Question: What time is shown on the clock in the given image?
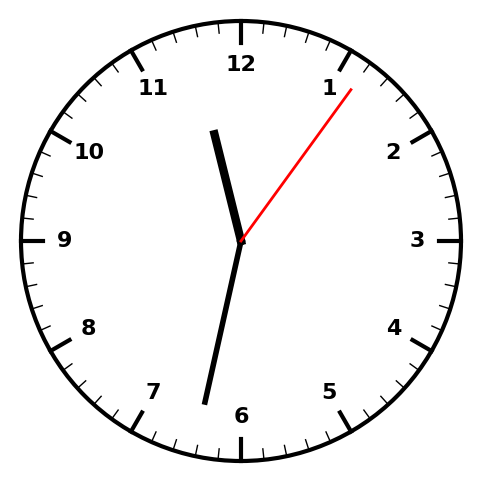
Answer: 11:32:06